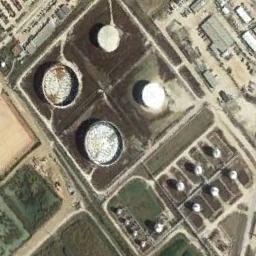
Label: storage_tank